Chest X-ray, PA view. Patient: 46 years old, sex M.
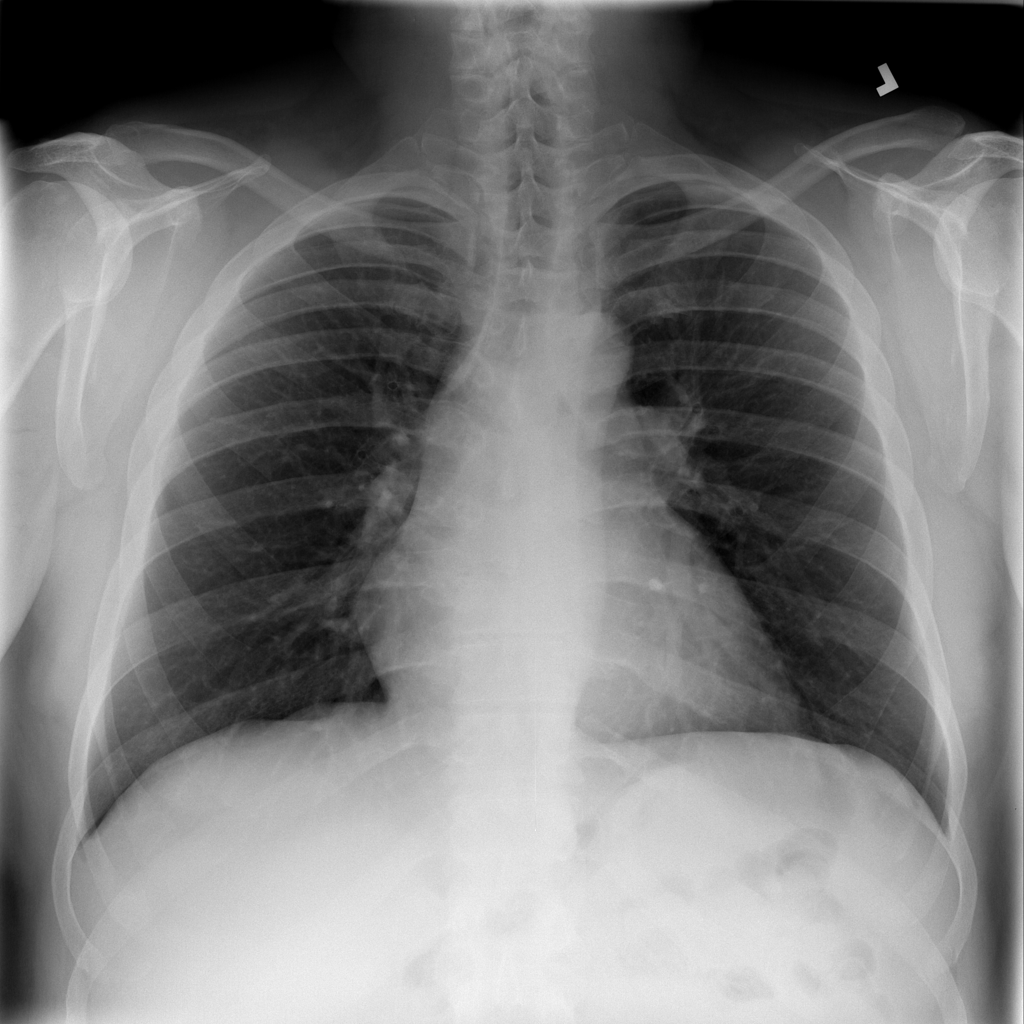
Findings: Infiltration